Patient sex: F
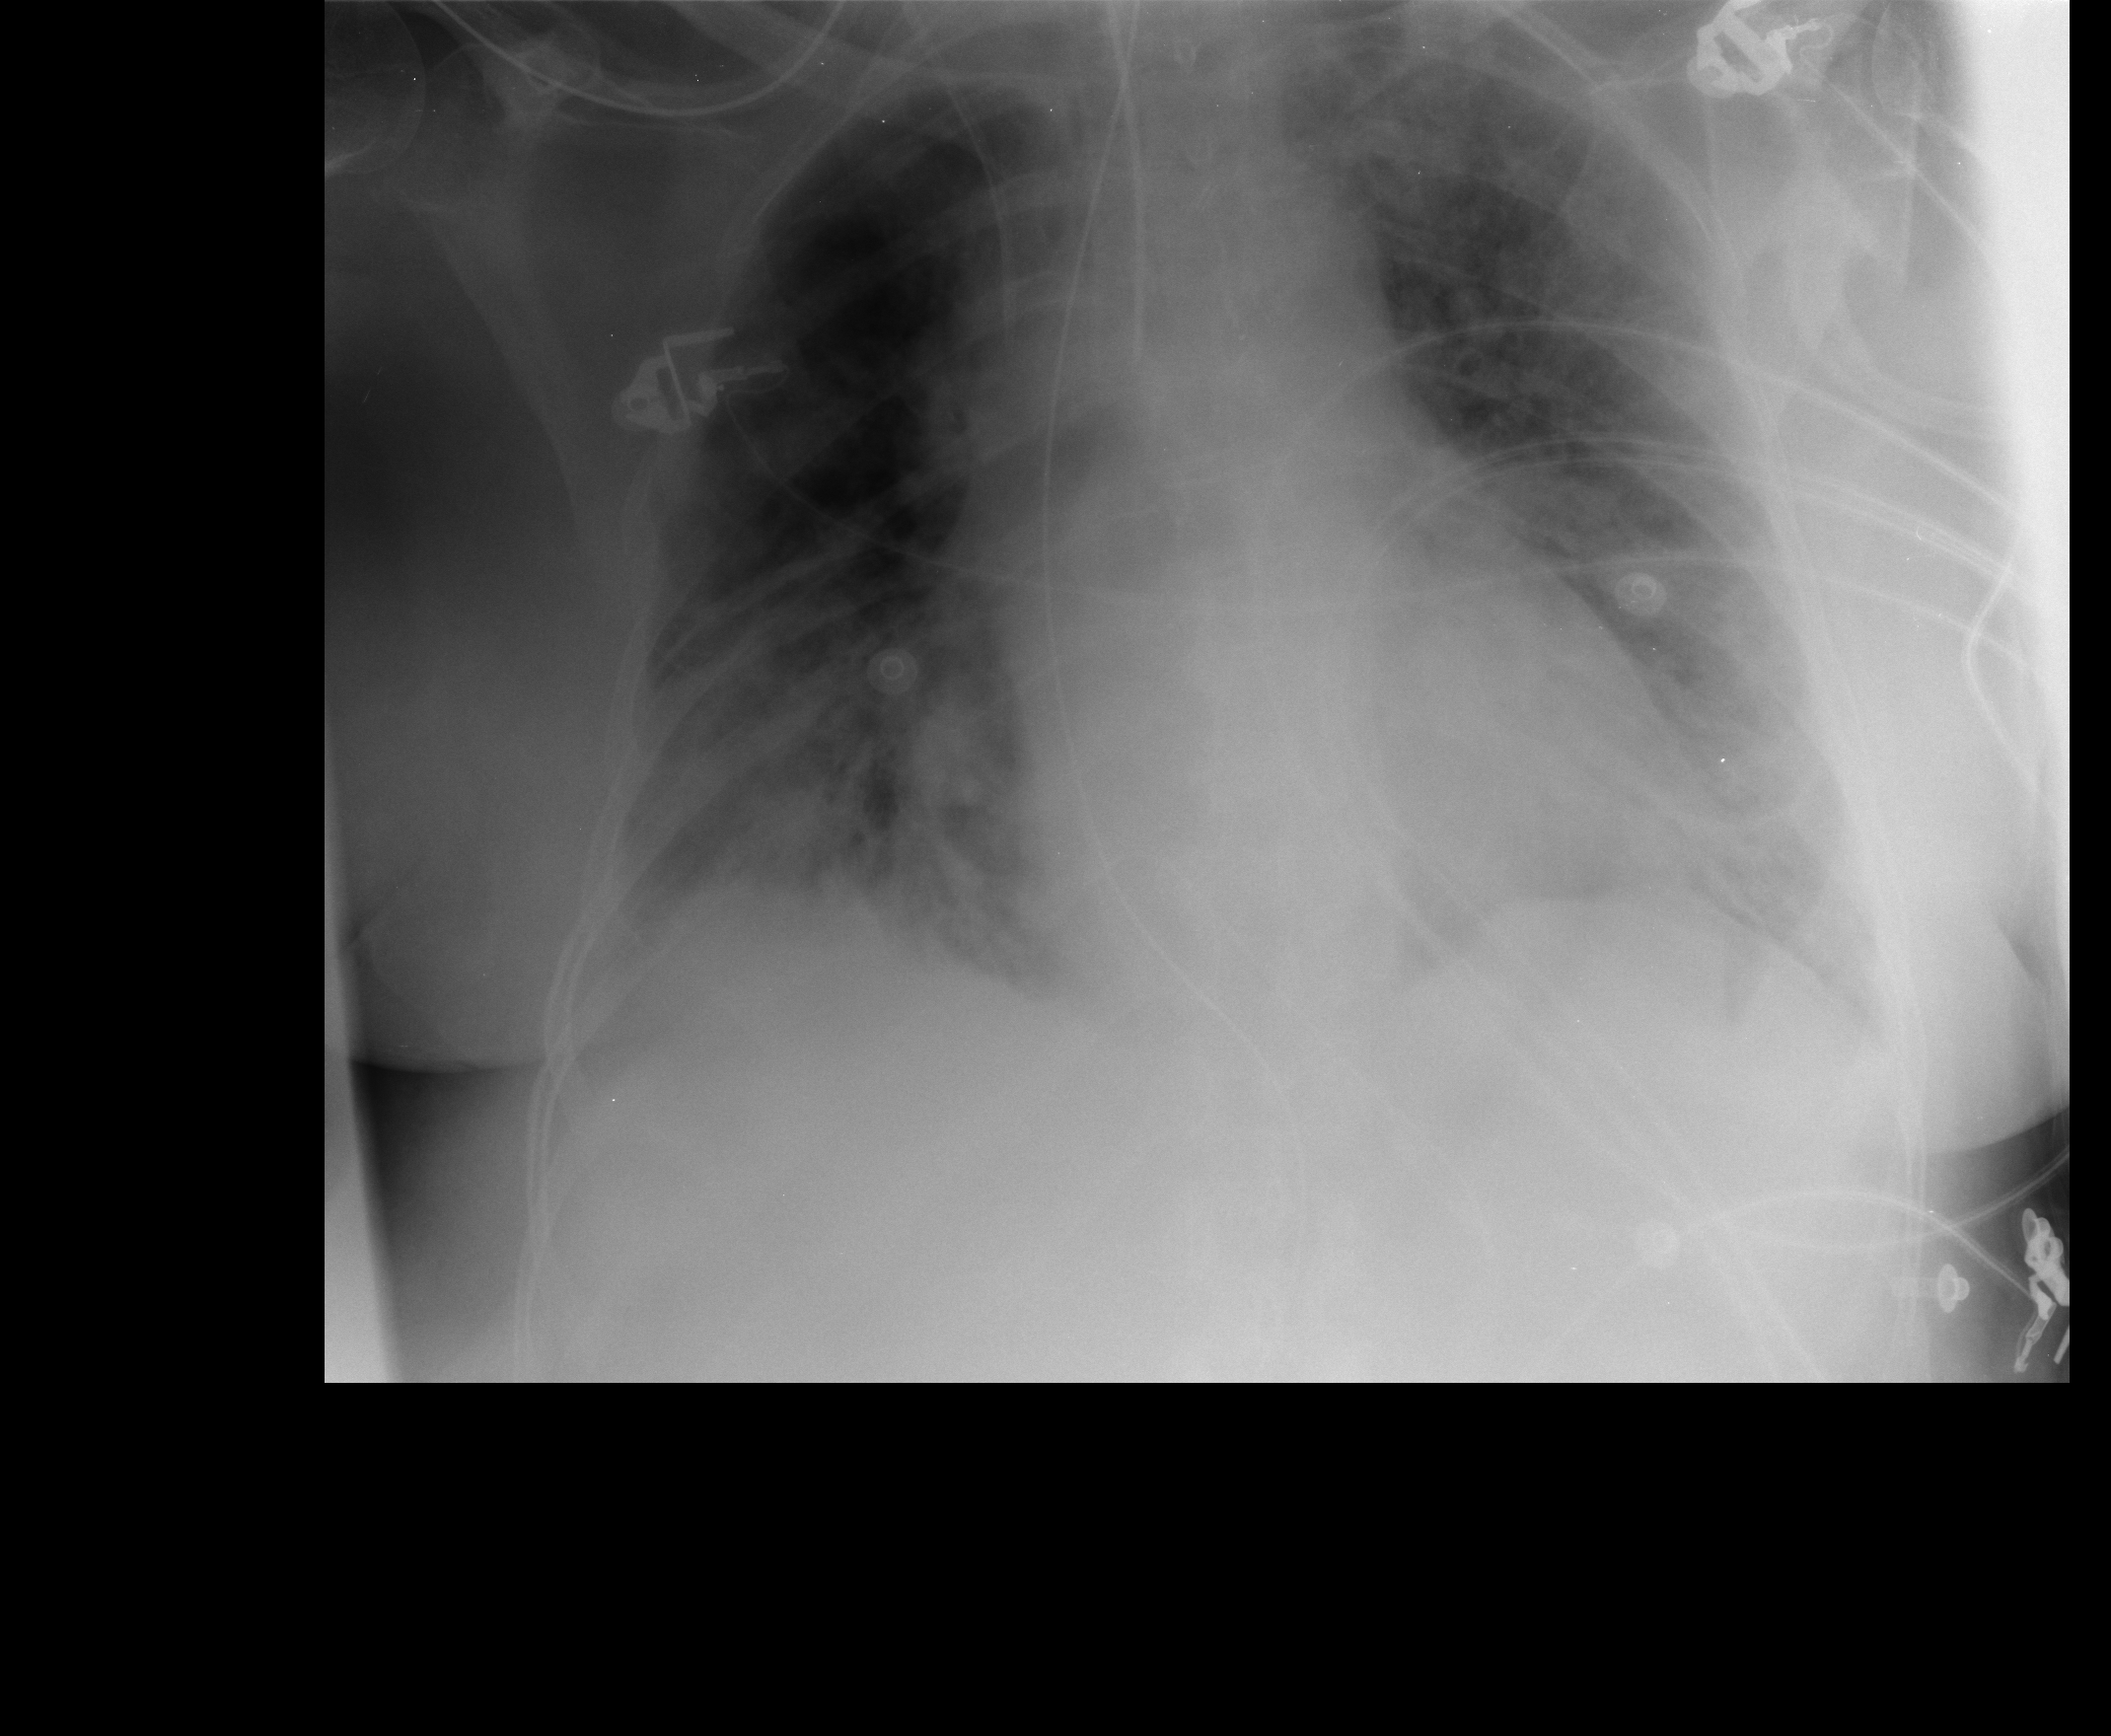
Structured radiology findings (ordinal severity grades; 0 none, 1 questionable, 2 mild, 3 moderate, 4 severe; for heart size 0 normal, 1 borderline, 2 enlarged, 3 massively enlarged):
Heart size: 0
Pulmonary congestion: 1
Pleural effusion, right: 1
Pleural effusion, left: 2
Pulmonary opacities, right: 3
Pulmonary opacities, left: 3
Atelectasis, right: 2
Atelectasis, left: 2